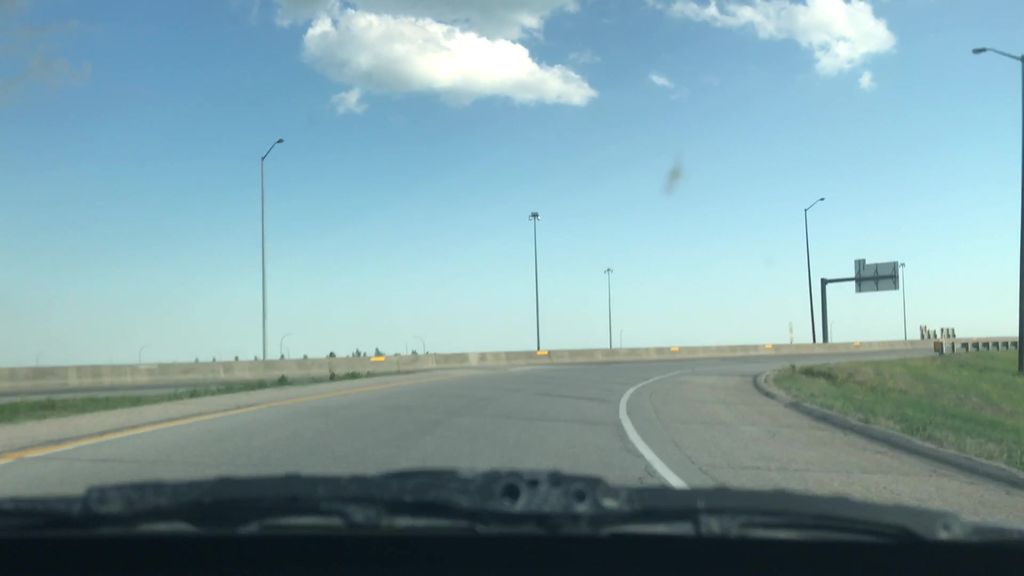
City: winnipeg